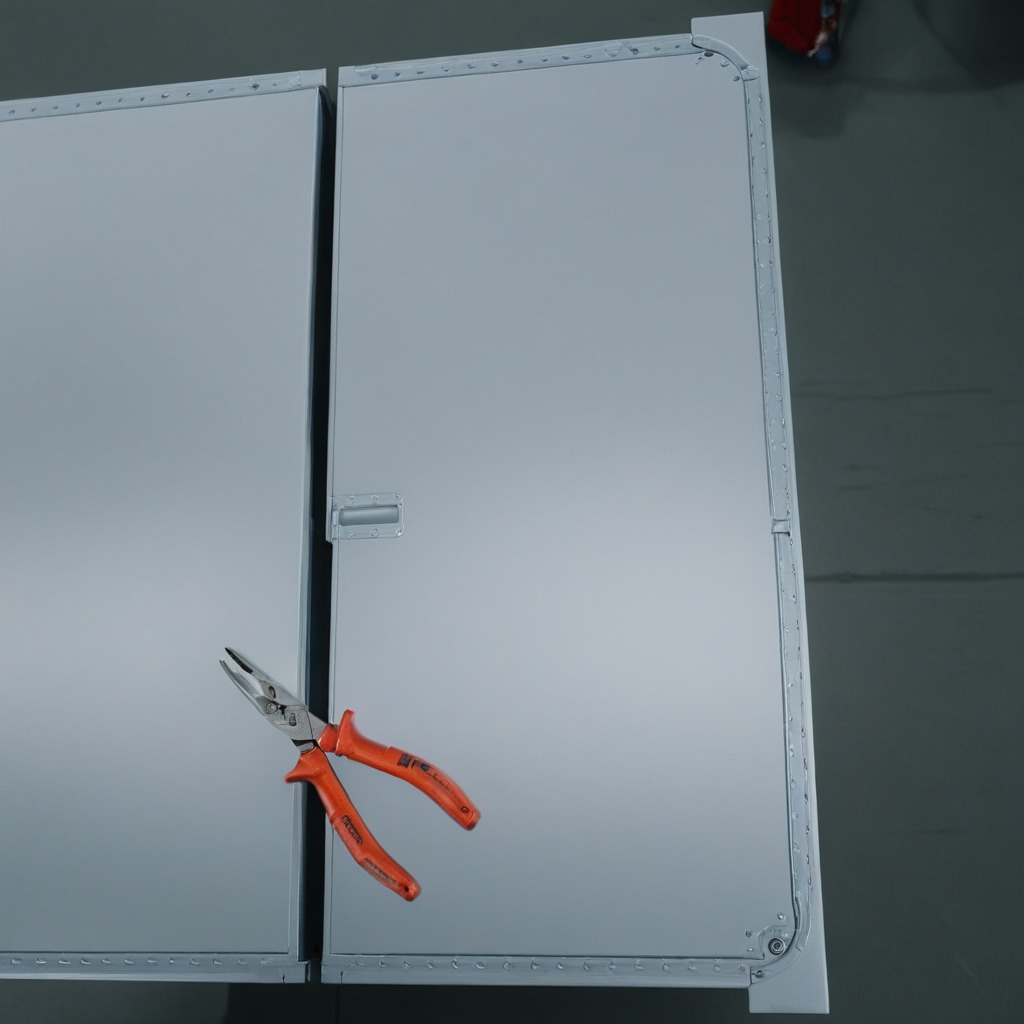
A plier is lying on the toolbox surface in an airplane hangar workshop.